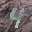
Label: 4